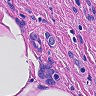
Metastatic tissue present: yes